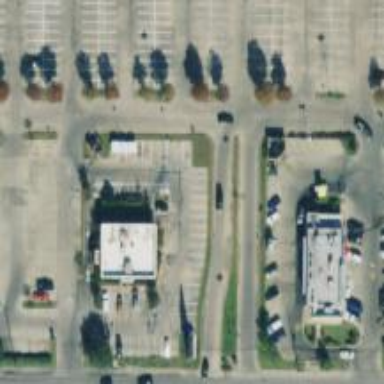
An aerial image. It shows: Parking space.